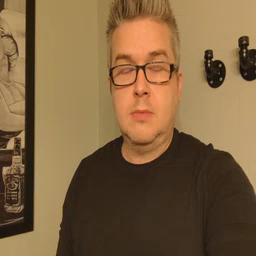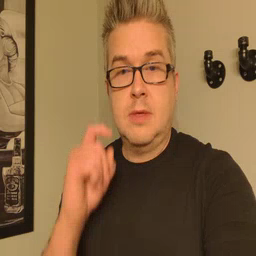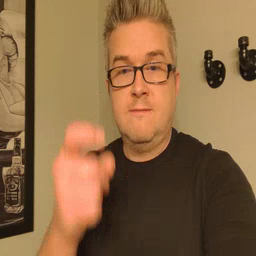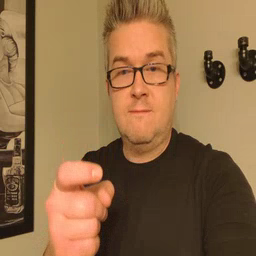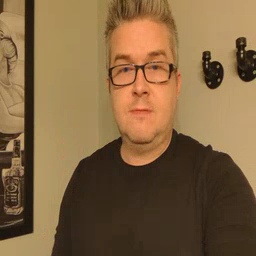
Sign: gift